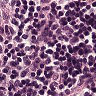
Metastatic tissue present: no